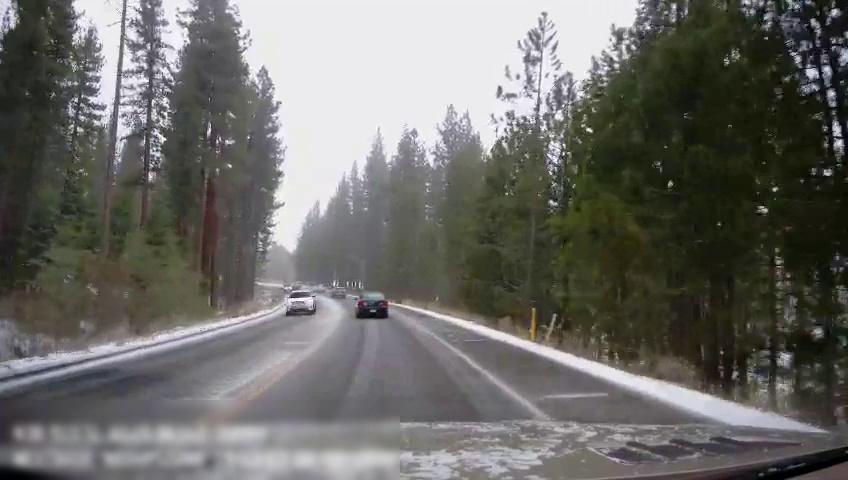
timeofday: Day
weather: Snowy
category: Drivable Space
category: Vehicles | SUV
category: Vehicles | Car
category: Vehicles | Car
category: Lanes | Opposite Lane
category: Lanes | Opposite Lane
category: Lanes | Current Lane